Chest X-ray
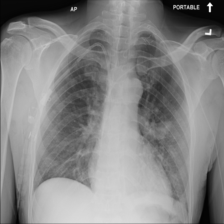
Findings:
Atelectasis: negative
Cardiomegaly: negative
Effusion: negative
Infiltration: negative
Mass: negative
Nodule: positive
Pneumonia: negative
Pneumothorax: negative
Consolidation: negative
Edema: negative
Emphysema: negative
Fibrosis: negative
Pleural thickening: negative
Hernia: negative